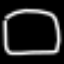
Label: square